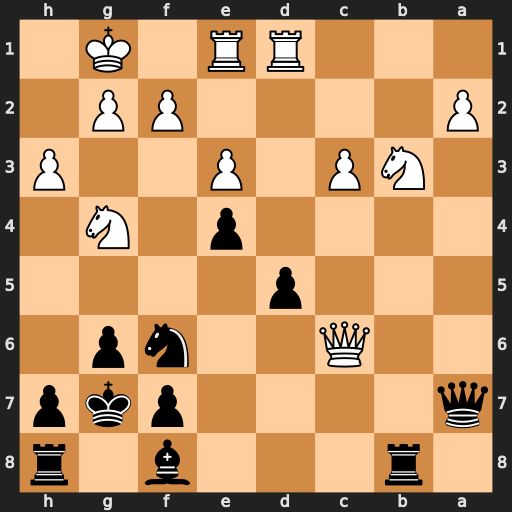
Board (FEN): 1r3b1r/q4pkp/2Q2np1/3p4/4p1N1/1NP1P2P/P4PP1/3RR1K1
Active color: b
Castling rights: -
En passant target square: -
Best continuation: Rb6 Qxf6+ Rxf6